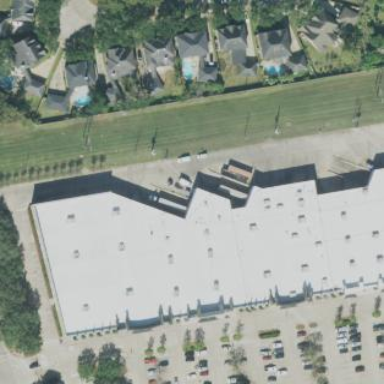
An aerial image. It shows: Building housing furniture shop.